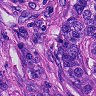
Metastatic tissue present: yes